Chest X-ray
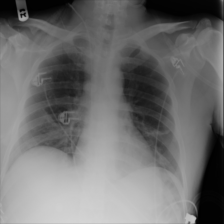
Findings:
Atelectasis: positive
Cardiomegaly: negative
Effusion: negative
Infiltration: positive
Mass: negative
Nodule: negative
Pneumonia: negative
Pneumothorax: negative
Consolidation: negative
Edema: negative
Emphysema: negative
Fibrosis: negative
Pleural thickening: negative
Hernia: negative